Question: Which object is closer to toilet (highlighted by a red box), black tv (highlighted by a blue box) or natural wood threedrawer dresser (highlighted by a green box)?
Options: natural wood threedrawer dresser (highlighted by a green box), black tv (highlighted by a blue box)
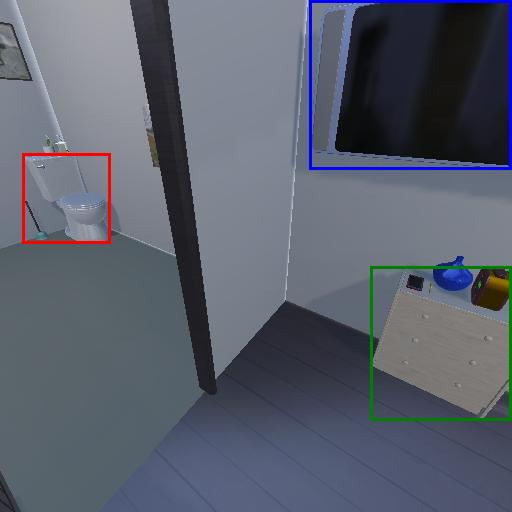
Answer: natural wood threedrawer dresser (highlighted by a green box)